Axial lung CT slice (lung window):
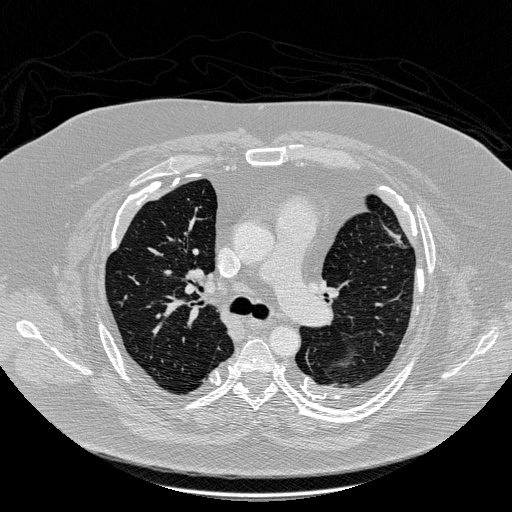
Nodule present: no